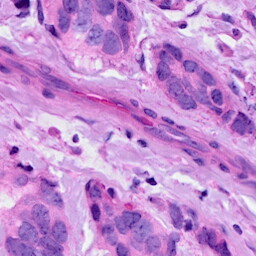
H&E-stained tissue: Breast